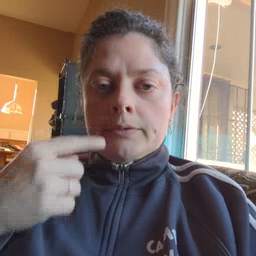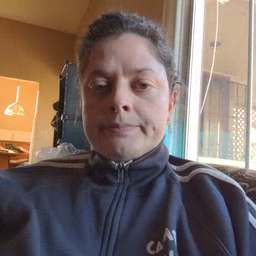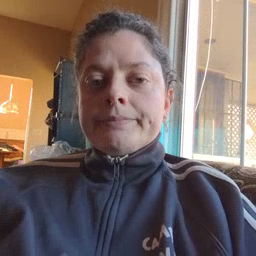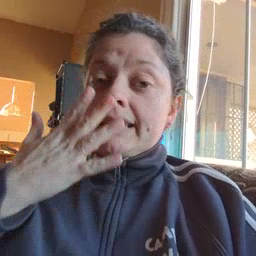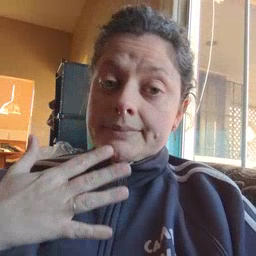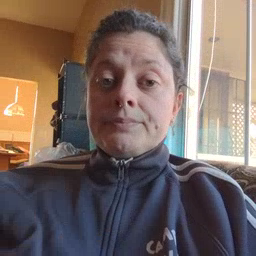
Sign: sad